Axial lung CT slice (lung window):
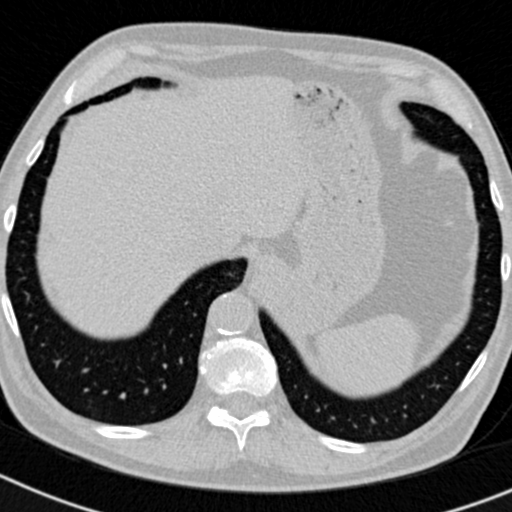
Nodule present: no